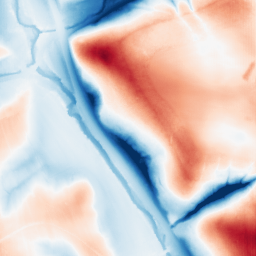
Category: trend_removal
Decomposition family: local_polynomial
Decomposition parameters: window_size: 101
degree: 2
Upsampling method: fft_zeropad
Upsampling parameters: scale: 2
Upsampling scale: 2